Question: I am creating a deal or no deal game. I have 22 picture boxes. 11 on one side and the other 11 on the other. With the boxes that the user can pick in the middle. I wan't to remove or disable the relevant picture box when the box that contains that amount is picked. The amount of money the box contains is created randomly. So say for instance box 15 contains 100000. I want to remove the picture box which holds the image of the PS100,000. Is there any way in which I could do this?
Here is my global arrays etc:
'''
double[] box = new double[22];
double[] values = new double[22] {0.01, 0.10, 0.50, 1, 5, 10, 50, 100, 250, 500, 750, 1000, 3000, 5000, 10000, 15000, 20000, 35000, 50000, 75000, 100000, 250000};
//PictureBox[] picturbox = new PictureBox[22];
Random myrand = new Random();
bool start = true;
//bool pick = true;
int count = 0;
'''
Here is my code for creating the random values:
'''
private void frm_dealornodeal_Shown(object sender, EventArgs e)
{
txt_bankersOffer.Hide(); // hiding text until box is picked
txt_offer.Hide(); // hiding text until box is picked
bool Found = false;
int Rand_Loc = myrand.Next(22); //random number generator for the boxes
box[0] = values[Rand_Loc];
values[Rand_Loc] = 0;
for (int x = 1; x < 22; x++ )
{
Found = true;
while (Found)
{
Found = false;
Rand_Loc = myrand.Next(22);
if (values[Rand_Loc] != 0)
{
box[x] = values[Rand_Loc];
values[Rand_Loc] = 0;
}
else
{
Found = true;
}
}
}
}
'''
& finally here is the code that I have for a button click event when they are picking their boxes. The code for all the other boxes is the same.
'''
private void btn_box_2_Click(object sender, EventArgs e)
{
if (start == true)
{
start = false;
pic_pick.Hide();
btn_box_2.Location = new Point(584, 543);
}
else
{
txt_boxContentsText.Show();
txt_boxcontentsnuber.Show();
txt_bankersOffer.Hide();
txt_offer.Hide();
txt_boxcontentsnuber.Text = Convert.ToString(box[2 - 1]);
btn_box_2.Enabled = false;
btn_box_2.BackColor = Color.Gray;
count++;
}
if (count == 5 || count == 8 || count == 11 || count == 14 || count == 17 || count == 20)
{
txt_boxContentsText.Show();
txt_boxcontentsnuber.Show();
txt_bankersOffer.Show();
txt_offer.Show();
txt_offer.Text = Convert.ToString(1000);
}
}
'''
While I'm here could anyone come up with a good formula that I could use to give them the bankers offers?
Cheers.
Picture of form:
(You cant see the last picture box for the left hand side PS750 or the right hand side PS250,000 but they are there.)

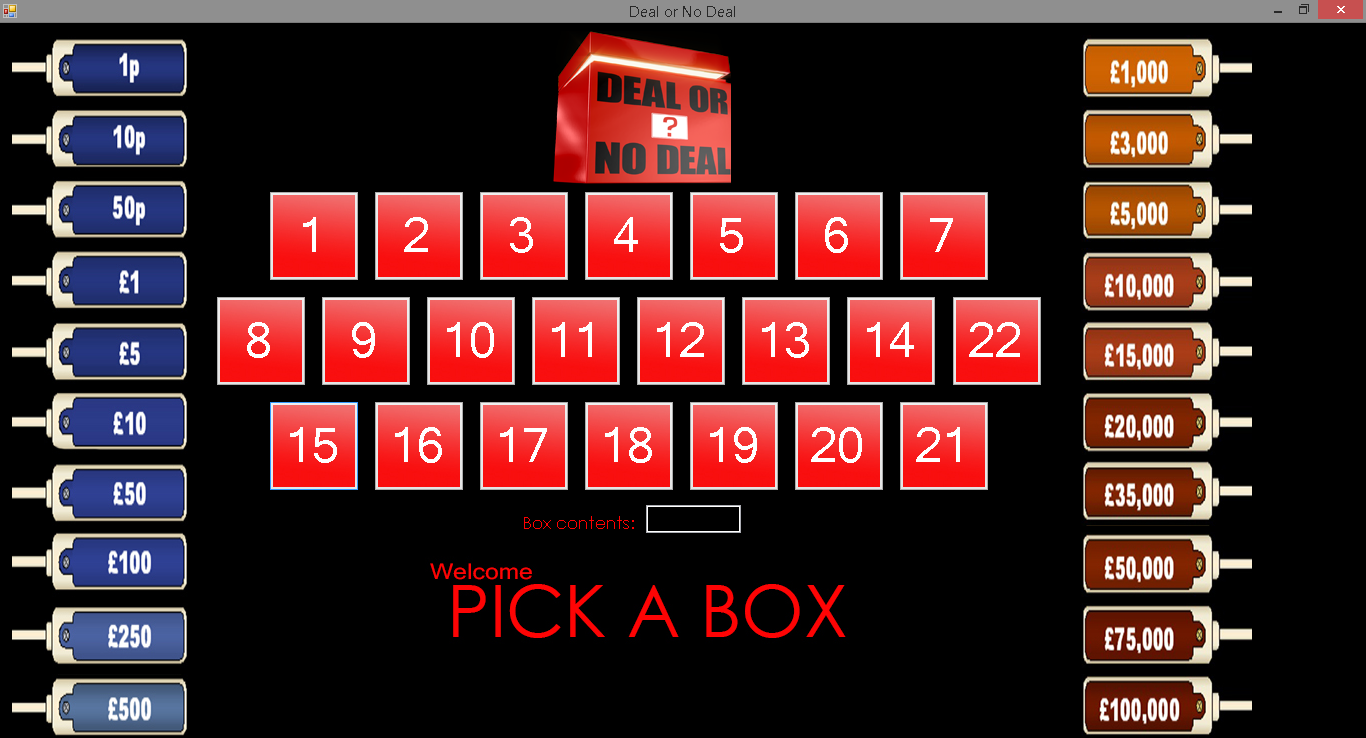
Answer: You can take advantage of 'Control.Tag' property. Each button's tag can contain the name of the corresponding 'PictureBox'. You can then disable the picture box in the click event. You also do not need 22 separate click events if they all do the same thing, since 'object sender' parameter tells you which button was clicked, and the 'Tag' property will tell you which 'PictureBox' to disable.
To address the random assignment of button values, here's a solution:
1. Assign a value to each PictureBox.Tag property representing the value (since the PictureBoxes do not change, only the buttons do, in my understanding). So, if the value is 0.01 set that as Tag value; if it's 0.50, set 0.5 as the Tag value; 1.0 should be set to 1, and so on.
2. Differentiate "Suitcase" buttons by name, such as "Suitcase1", "Suitcase2", etc.
3. Use the following technique to randomly assign these values to your buttons (you can call this function at Form_Load event): private void assignButtonValues()
{
Random random = new Random();
List<double> values = new List<Double>( new[] {0.01, 0.10, 0.50, 1, 5, 10, 50, 100, 250, 500, 750, 1000, 3000, 5000, 10000, 15000, 20000, 35000, 50000, 75000, 100000, 250000} );
foreach (Button button in Controls.OfType<Button>())
{
//Is this a suitcase or just some button in the game?
if (button.Name.Contains("Suitcase"))
{
//select random value and remove it from the list of values to ensure it's assigned to only one button
double buttonValue = values[random.Next(0, values.Count)];
values.Remove(buttonValue);
//TODO: Your code to save the value in an array, etc, for later processing, etc.
//Assign corresponding picture to this button's tag
button.Tag = Controls.OfType<PictureBox>()
.Where<PictureBox>(p => p.Tag.ToString() == buttonValue.ToString())
.First<PictureBox>().Name;
}
}
}
4. Use the processButtons function as the event handler for all buttons: private void processButtons(object sender, EventArgs e)
{
//Get the clicked button
Button clickedButton = (Button)sender;
string correspondingPictureBoxName = clickedButton.Tag.ToString();
//Get the corresponding PictureBox
PictureBox correspondingPictureBox = (PictureBox)Controls.Find(correspondingPictureBoxName, true).First<Control>();
//Hide the PictureBox
correspondingPictureBox.Visible = false;
}